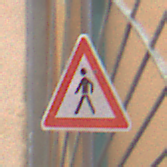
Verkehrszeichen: FussgaengerRechts
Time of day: Midday
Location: Outdoor (Urban)
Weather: Overcast
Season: NotSpecified
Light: Natural